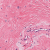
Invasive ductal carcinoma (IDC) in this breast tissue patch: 0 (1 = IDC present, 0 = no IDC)